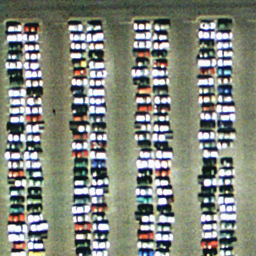
Label: parking lot